Aerial crown-view tile of a tropical tree (Barro Colorado Island, Panama), acquired 20250616:
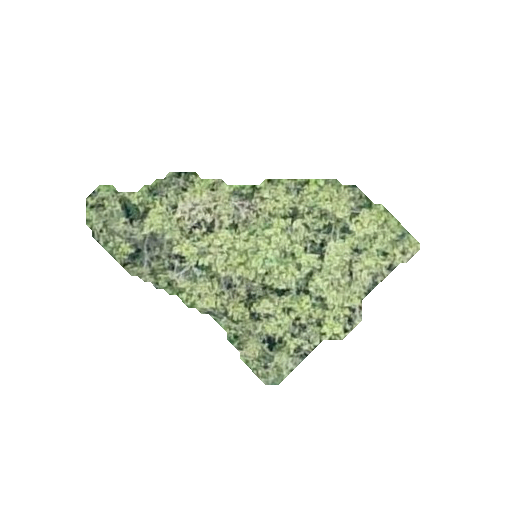
Species: Luehea seemannii
GBIF accepted scientific name: Luehea seemannii
Crown area: 59.172 m²